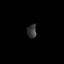
Tissue: prostate
Cell type: Epithelial cells
Senescence score: 0.2775
Nuclear area (px): 126
Mean DAPI intensity: 53.849